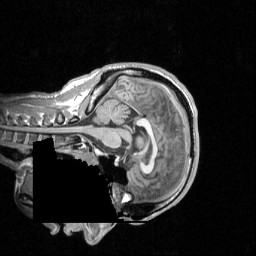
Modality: T1w
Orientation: sagittal